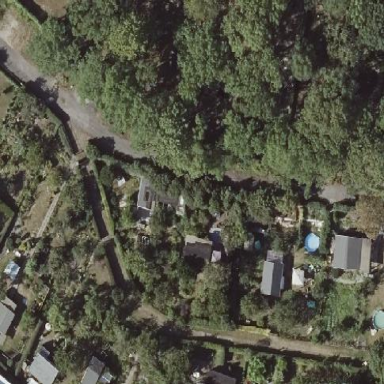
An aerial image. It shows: Allotments area.